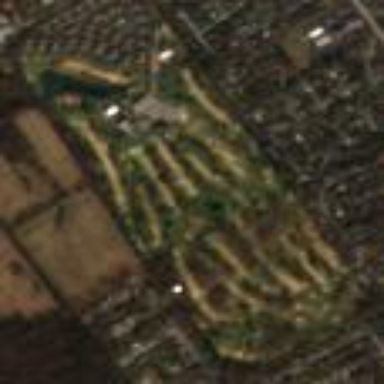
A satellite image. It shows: Golf course surrounded by greenery.